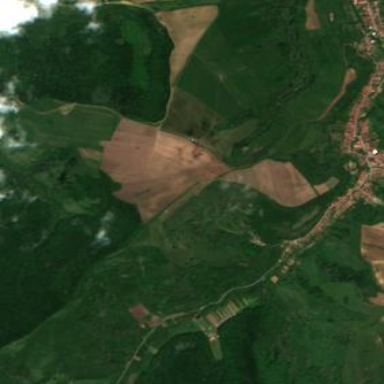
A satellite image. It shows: Beautiful vineyard in the countryside.